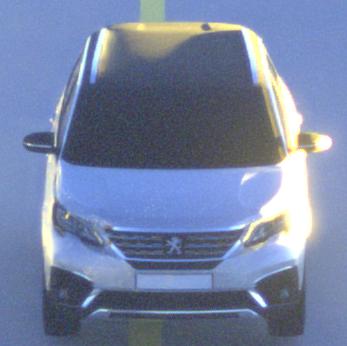
Make: Peugeot
Model: 5008 1.2 PureTech 130 Active
Detailed model: 5008 (II) (03/17 - 09/20)
Model produced from: 2017/03
Model produced until: 2018/07
Doors: 5
Color: white
Road condition: dry road
Daytime: sunrise or sunset
Contrast: high contrast